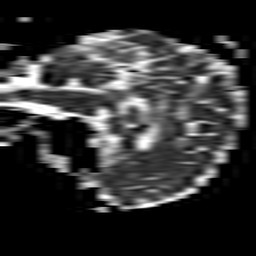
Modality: ADC
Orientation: sagittal
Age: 60
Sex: male
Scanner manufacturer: philips
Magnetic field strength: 1.5 T
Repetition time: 3.4 s
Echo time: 0.06922 s